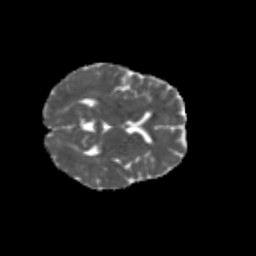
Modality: MD
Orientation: axial
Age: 53
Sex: female
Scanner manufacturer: siemens
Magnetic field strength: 3 T
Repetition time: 4.71 s
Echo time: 0.0906 s